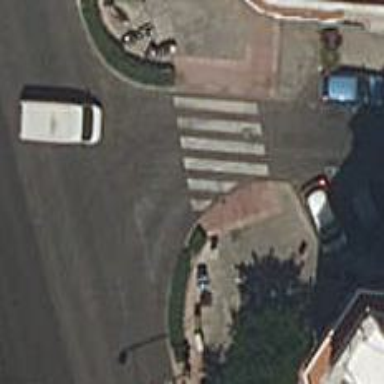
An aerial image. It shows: Zebra crossing on the road.